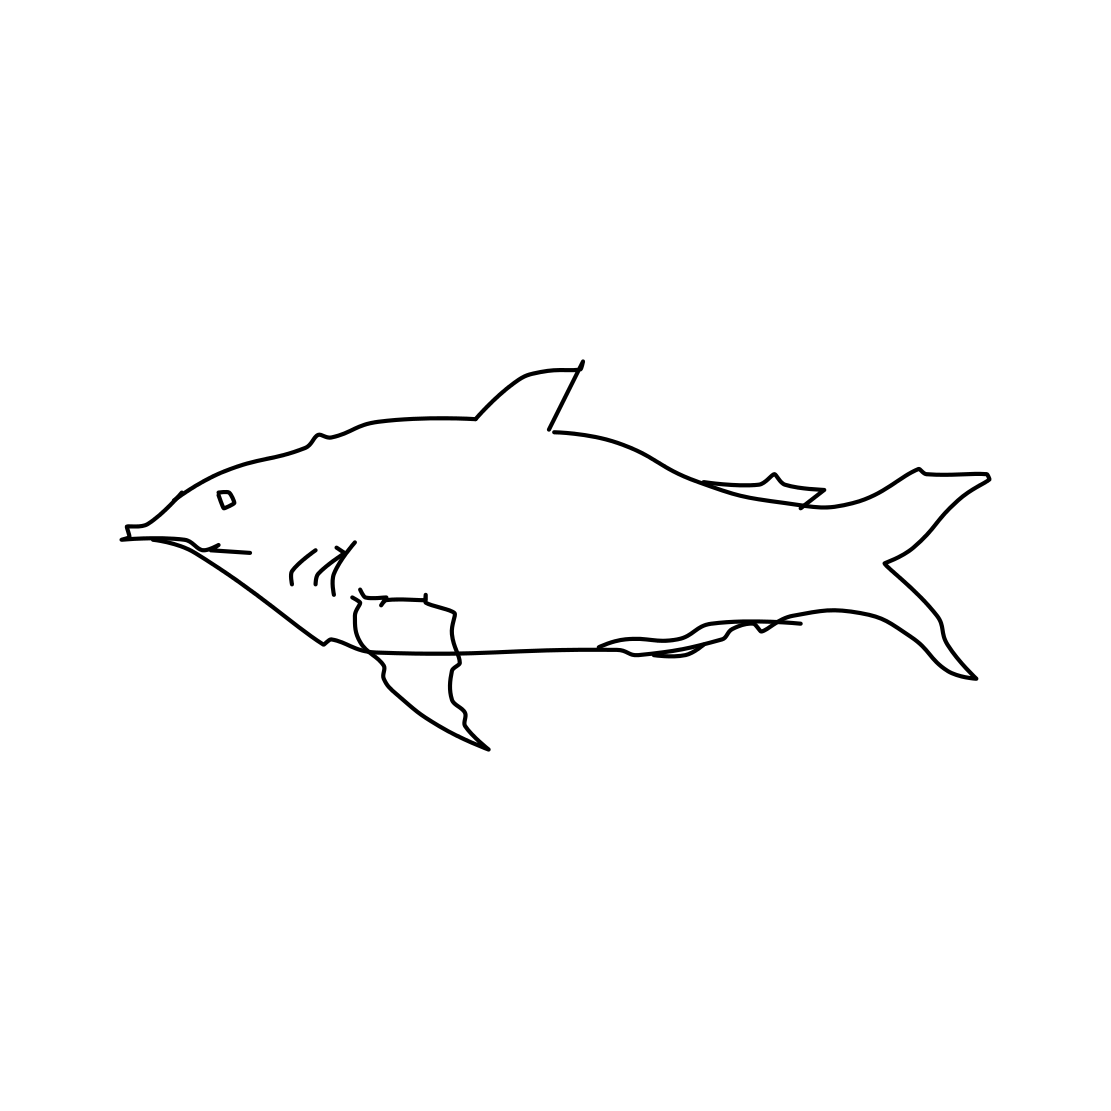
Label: shark